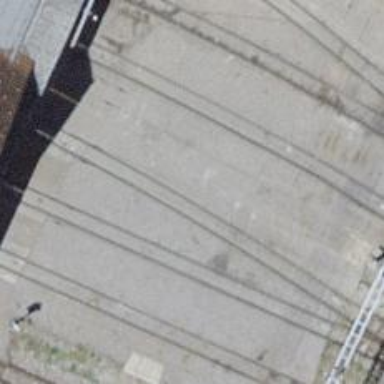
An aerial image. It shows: Permanent way depot for the railway.